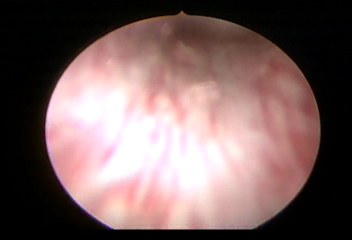
Modality: WLC
Class: Normal mucosa
Bladder cancer association: No